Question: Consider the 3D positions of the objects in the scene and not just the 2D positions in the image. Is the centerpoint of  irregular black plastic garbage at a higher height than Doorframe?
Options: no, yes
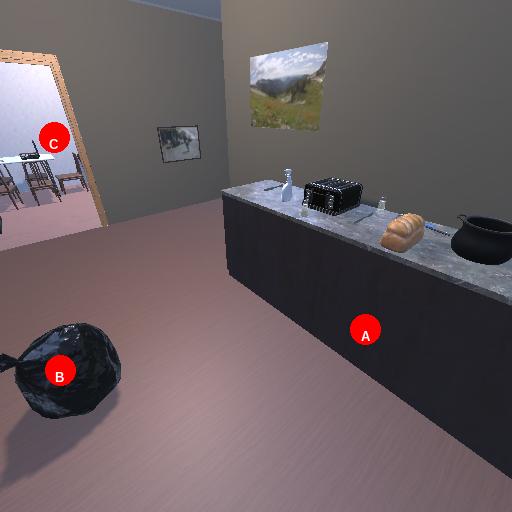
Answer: no